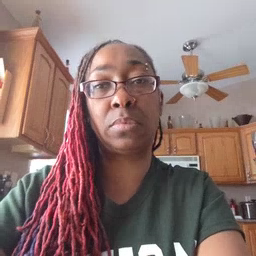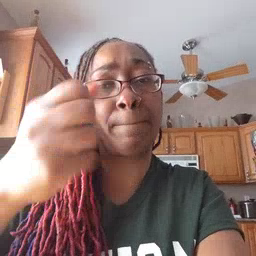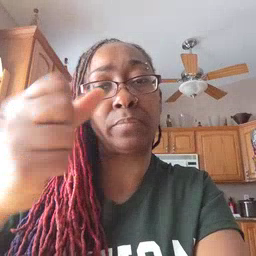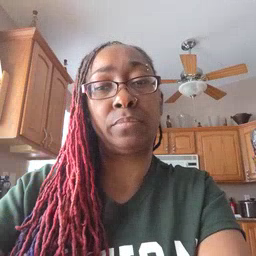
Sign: milk